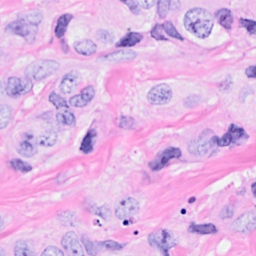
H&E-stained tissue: Breast